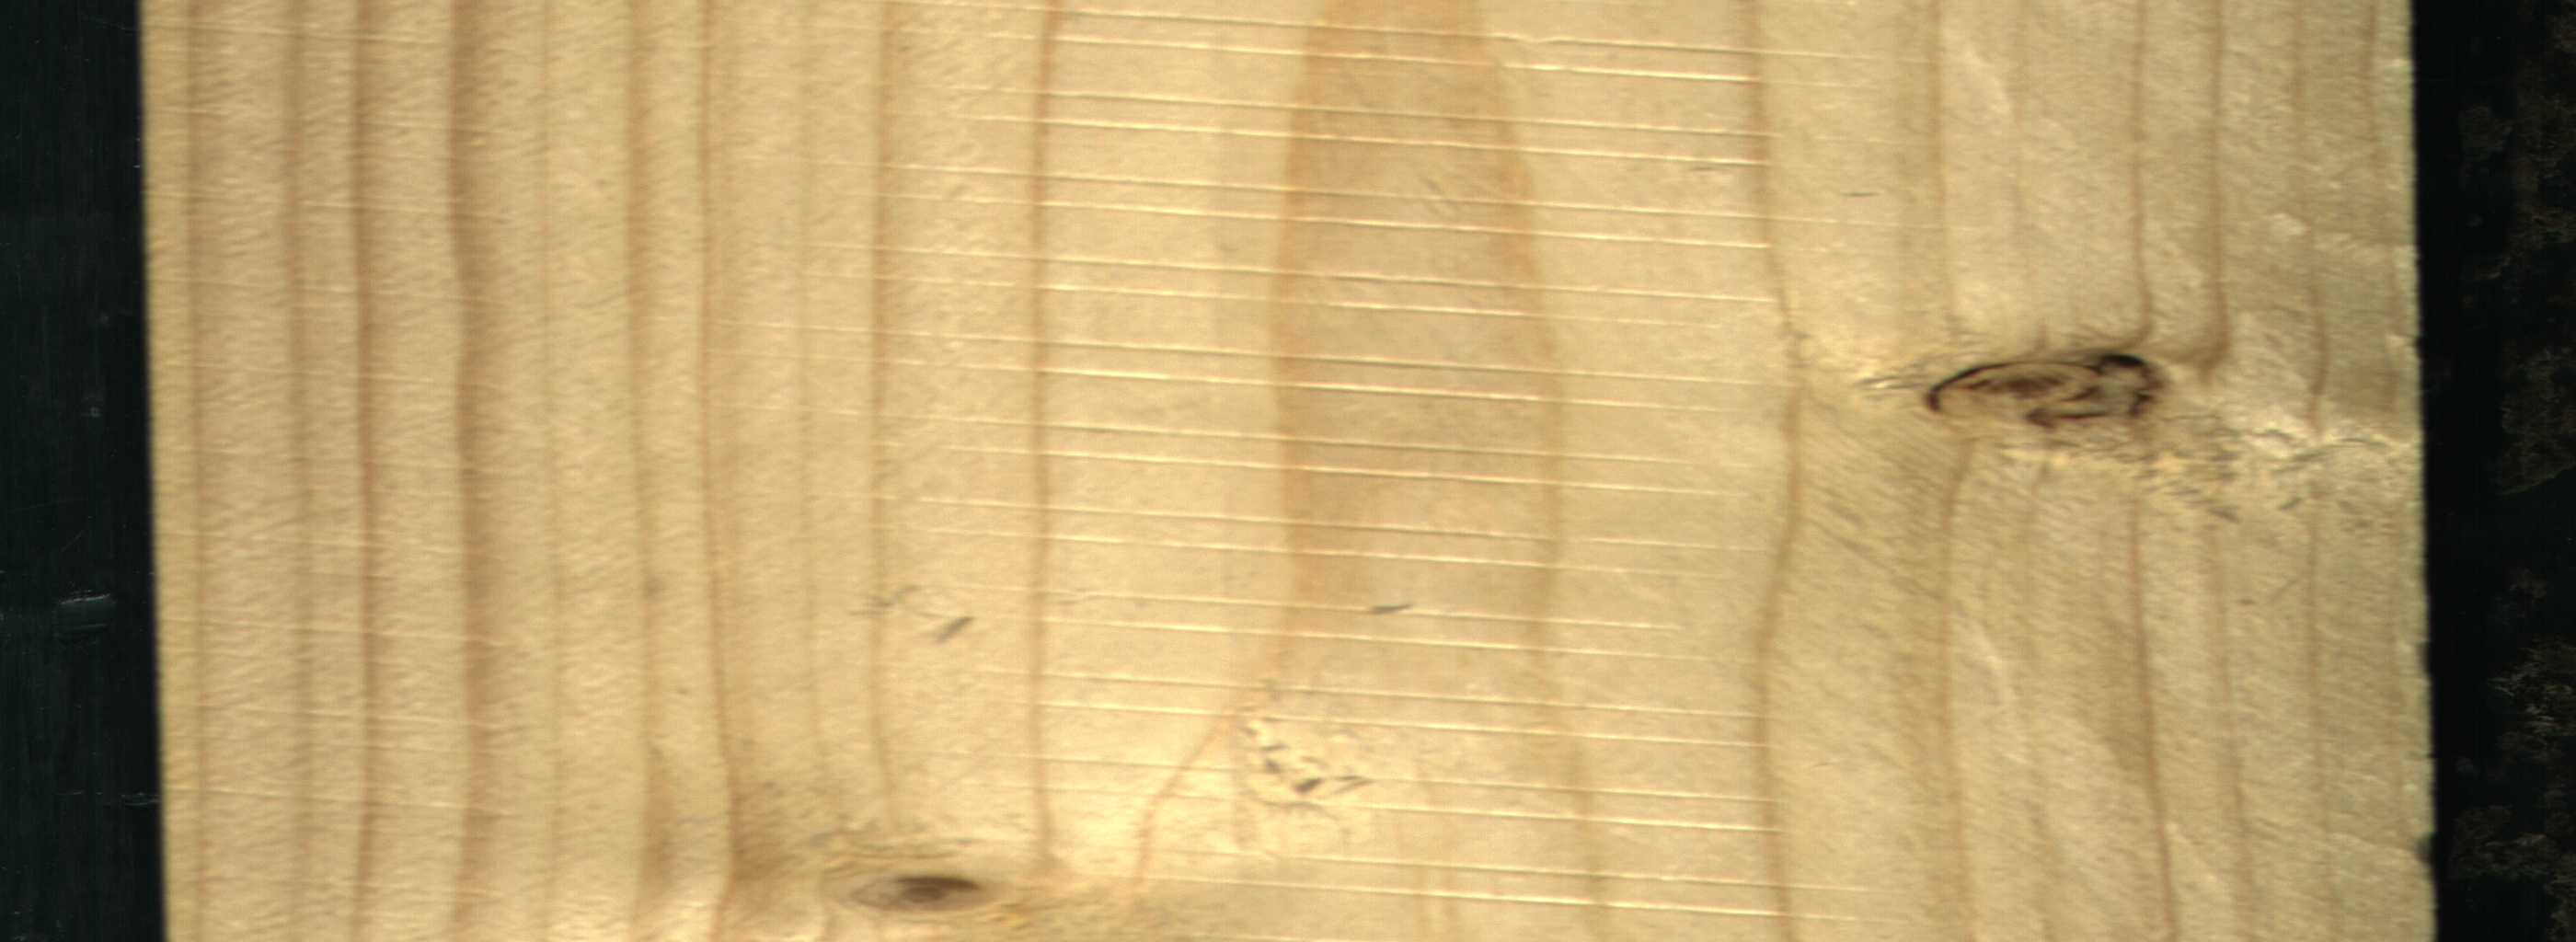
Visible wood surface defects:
Dead_Knot
Live_Knot